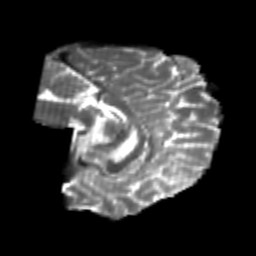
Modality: T2w
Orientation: sagittal
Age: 22
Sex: male
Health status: healthy
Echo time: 0.074 s